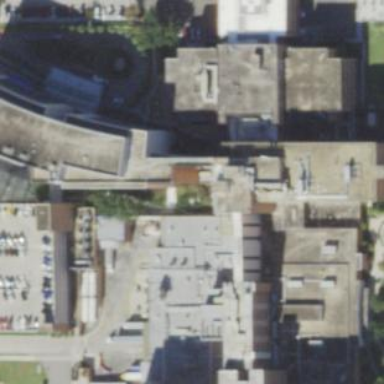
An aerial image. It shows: Hospital building.